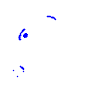
Particle: pion